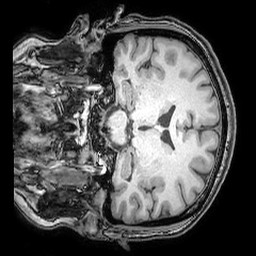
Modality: T1w
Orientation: coronal
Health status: ill
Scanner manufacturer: philips
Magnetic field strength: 3 T
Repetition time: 0.007 s
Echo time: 0.0035 s